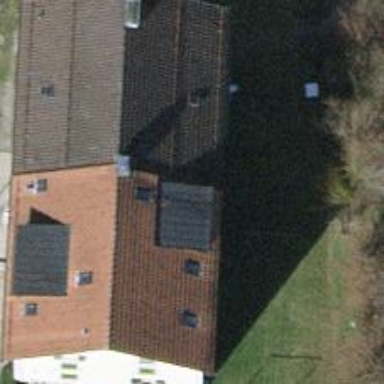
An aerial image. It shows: Building with gabled roof oriented across.